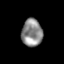
Tissue: skin
Cell type: Epithelial cells
Senescence score: 0.2535
Nuclear area (px): 560
Mean DAPI intensity: 139.077